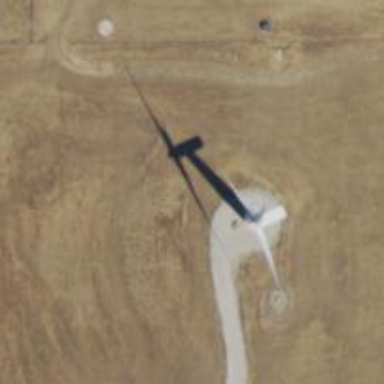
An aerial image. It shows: Wind generator powered by wind. The generator type is horizontal axis and it uses wind turbines.